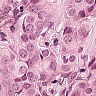
Metastatic tissue present: yes